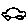
Label: car